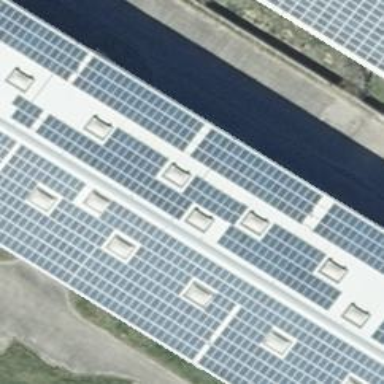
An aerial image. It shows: Small solar photovoltaic panel generator is producing electricity.